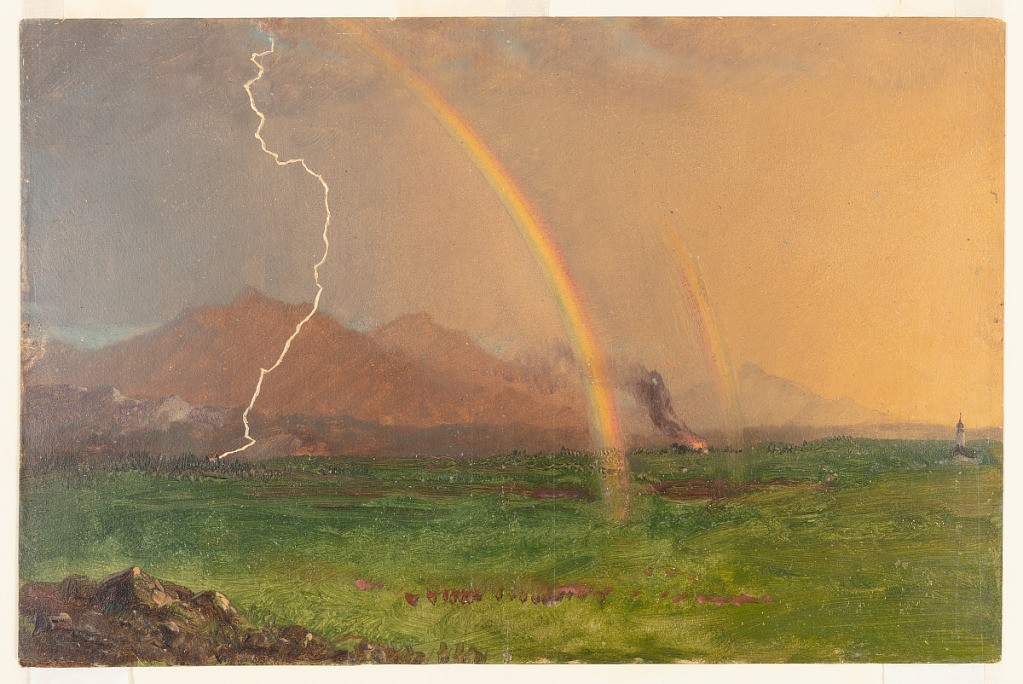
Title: Thunderstorm in the Alps
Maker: Frederic Edwin Church, American, 1826–1900
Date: June–August 1868
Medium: Oil and graphite on tan paperboard
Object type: Drawing
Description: Landscape study showing a dramatic view of a double rainbow arching over a lush valley in the the European Alps, as a jagged bolt of lightning strikes the ground at left. The flat, green valley floor extends from the foreground to the middle distance at left and to the background at right, with the onion-shaped steeple of a church shown in the middle distance at right. At center right, a ferociously burning building sends a plume of dark smoke into the sky. One bright rainbow vibrantly arches into the sky at center, with another, more faded bow beside it at right. At left, a white, zig-zagging bolt of lightning strikes the valley floor near a grove of trees. In the background, a rocky, rugged mountain range extends obliquely into the distance to the right, where the light of the setting sun suffuses the rainy atmosphere with a warm golden glow.